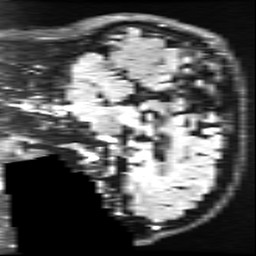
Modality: FLAIR
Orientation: sagittal
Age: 34
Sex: male
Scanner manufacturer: ge
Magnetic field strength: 3 T
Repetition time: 11 s
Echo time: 0.1497 s